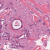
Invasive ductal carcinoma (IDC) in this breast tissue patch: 1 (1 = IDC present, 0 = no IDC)